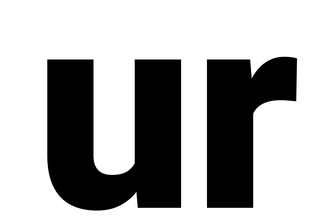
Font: Roboto_Black